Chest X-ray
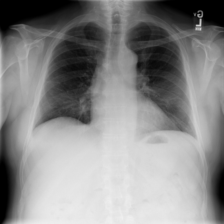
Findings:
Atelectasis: negative
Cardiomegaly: negative
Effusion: negative
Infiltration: positive
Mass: negative
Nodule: negative
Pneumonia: negative
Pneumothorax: negative
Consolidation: negative
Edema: negative
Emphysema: negative
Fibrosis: negative
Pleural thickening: negative
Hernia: negative